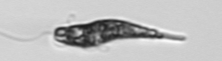
Label: Euglena